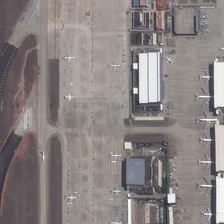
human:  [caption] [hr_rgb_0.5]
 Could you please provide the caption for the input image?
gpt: some planes are in an airport near several buildings .

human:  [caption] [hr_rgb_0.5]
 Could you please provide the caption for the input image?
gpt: some planes are in an airport near several buildings .

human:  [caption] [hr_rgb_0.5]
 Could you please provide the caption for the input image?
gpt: some planes are in an airport near several buildings .

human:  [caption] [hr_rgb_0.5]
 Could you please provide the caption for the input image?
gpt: some planes are in an airport near several buildings .

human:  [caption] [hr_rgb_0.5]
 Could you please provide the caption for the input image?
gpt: some planes are in an airport near several buildings .